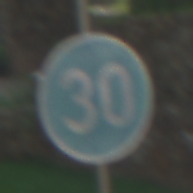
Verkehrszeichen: VorgeschriebeneMindestgeschwindigkeit
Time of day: MorningAfternoon
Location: Outdoor (Urban)
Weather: PartlyCloudy
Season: NotSpecified
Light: Natural